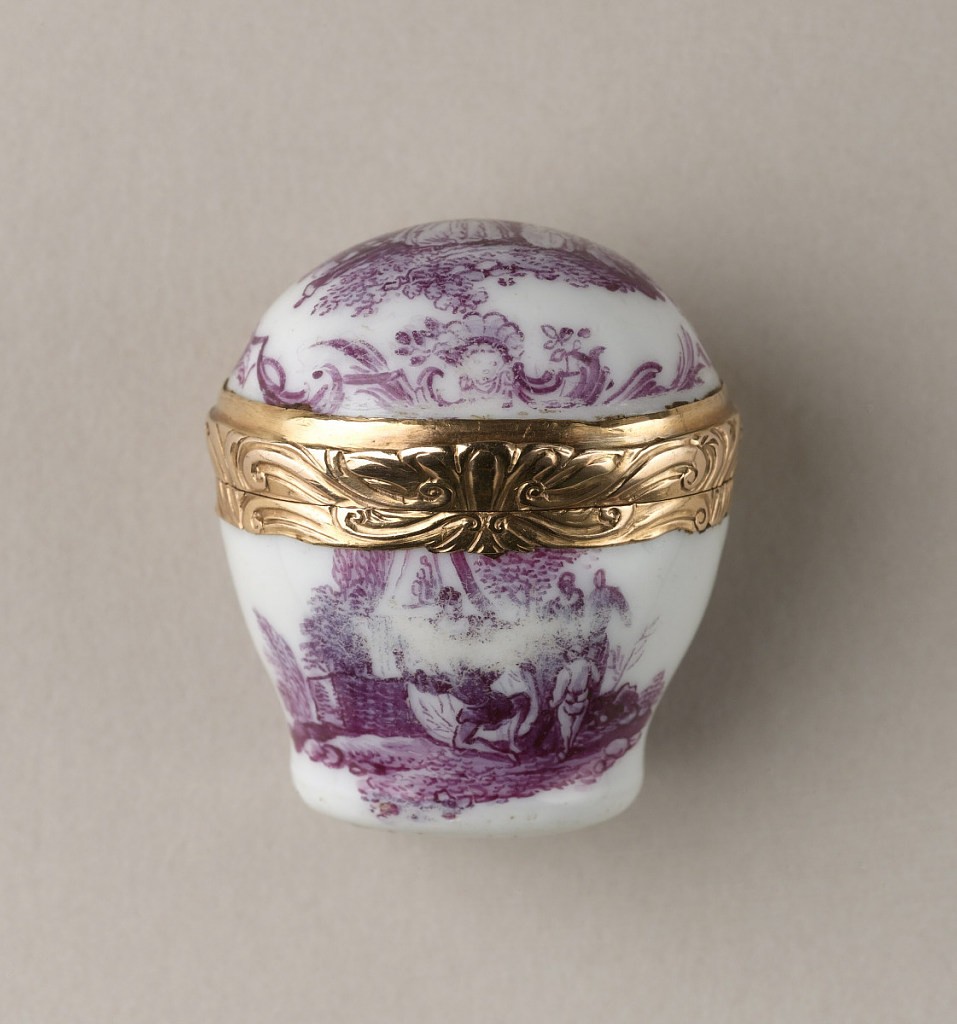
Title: Etui
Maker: Fürstenberg Porcelain Manufactory, German, established 1747
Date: ca. 1760
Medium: hard paste porcelain, vitreous enamel, gold, metal
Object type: étui
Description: Small white porcelain box with gilt metal closure. Decorative scene depicting figures in the outdoors.